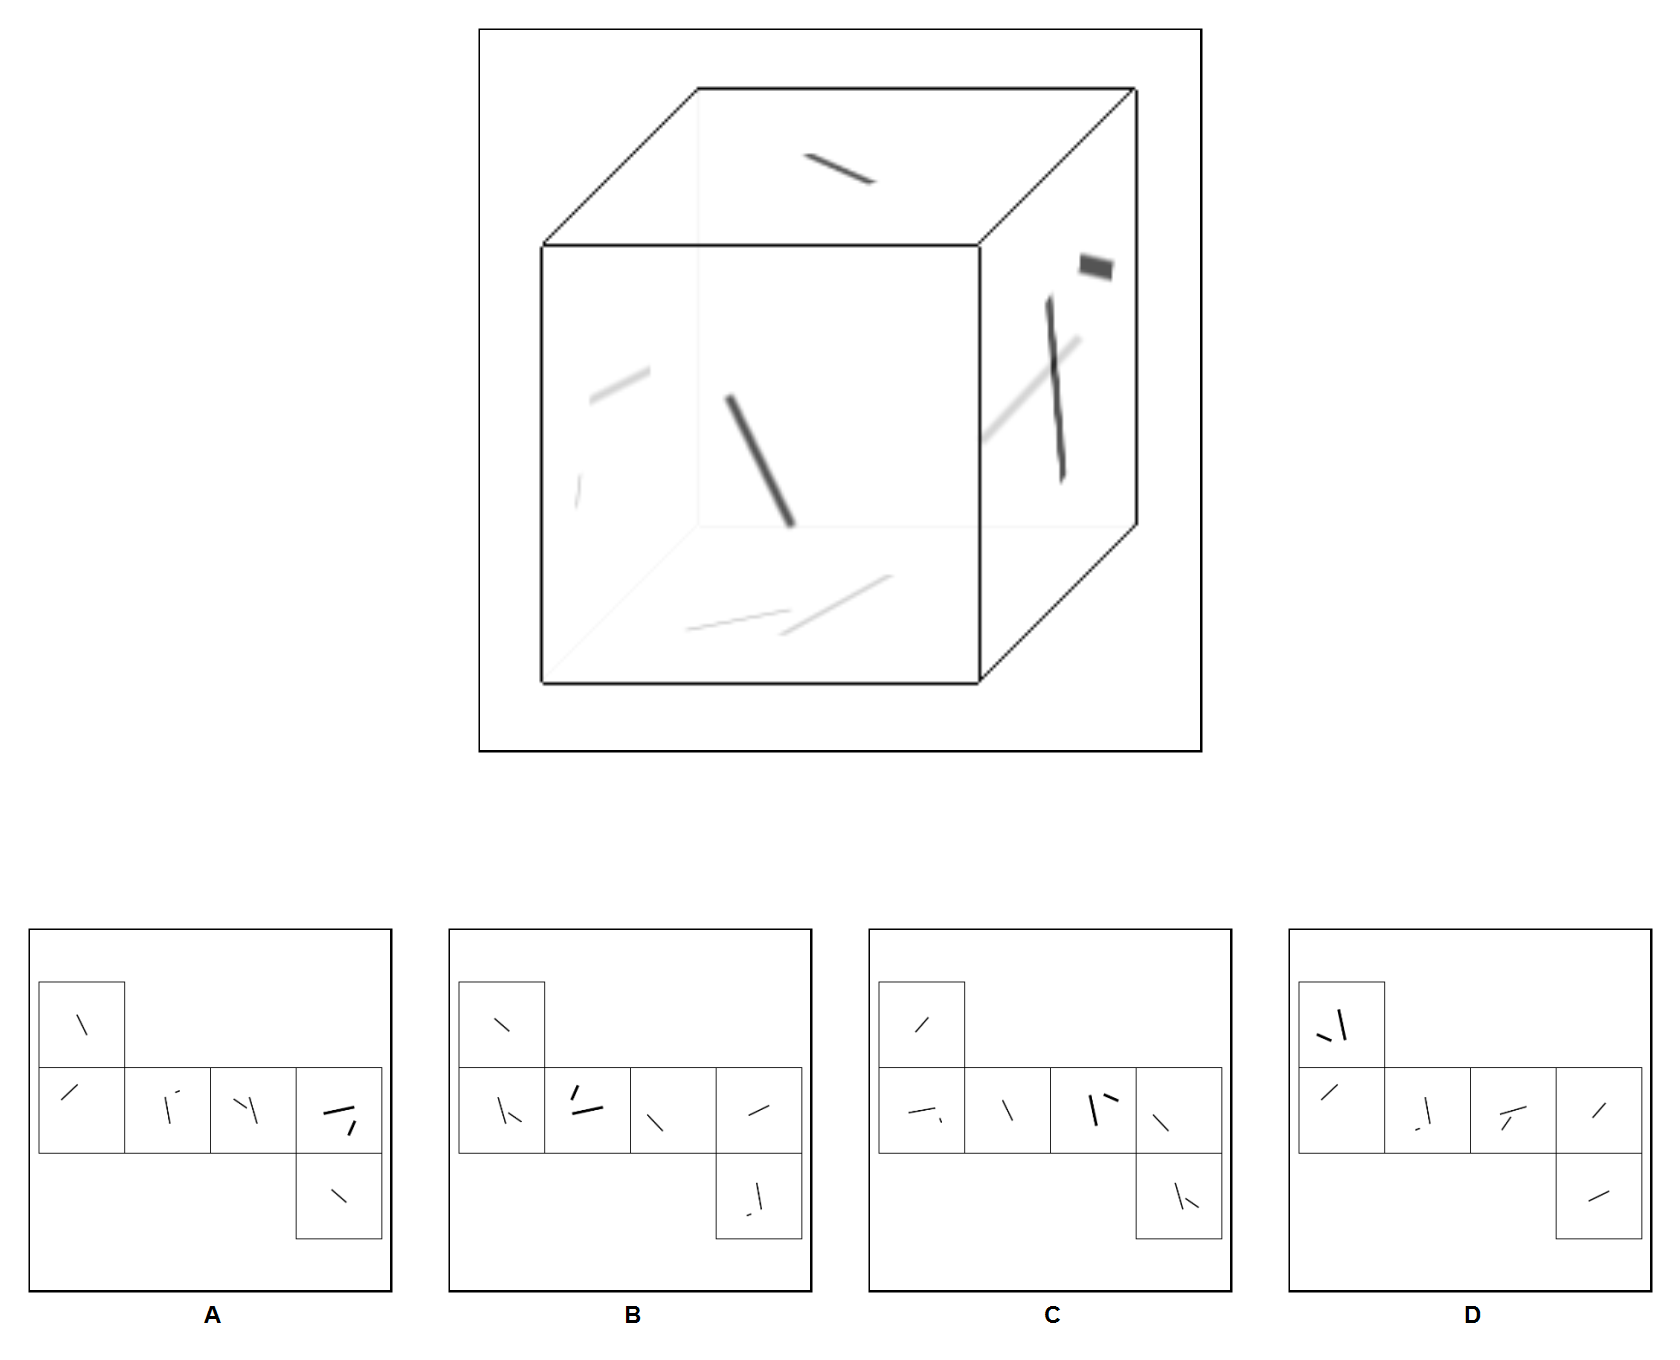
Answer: C